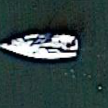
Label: Civil_yacht